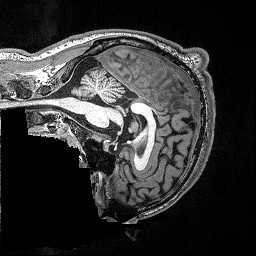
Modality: T1w
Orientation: sagittal
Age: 23
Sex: male
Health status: healthy
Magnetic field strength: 3 T
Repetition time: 2.53 s
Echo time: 0.00331 s